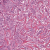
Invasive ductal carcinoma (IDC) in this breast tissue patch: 1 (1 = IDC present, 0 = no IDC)